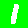
Digit: 1